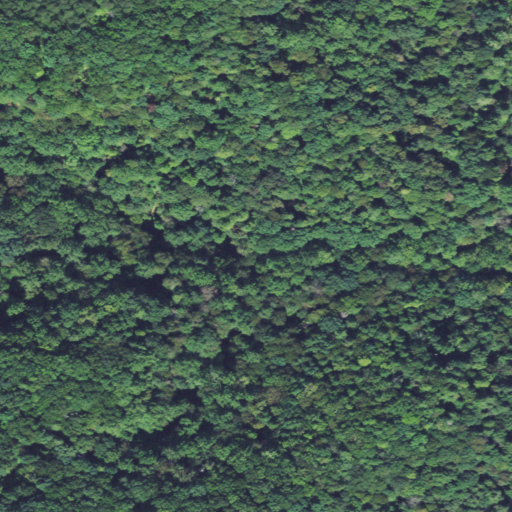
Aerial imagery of valley in Ohio named Brineinger Hollow containing mixed forest, evergreen forest, and deciduous forest